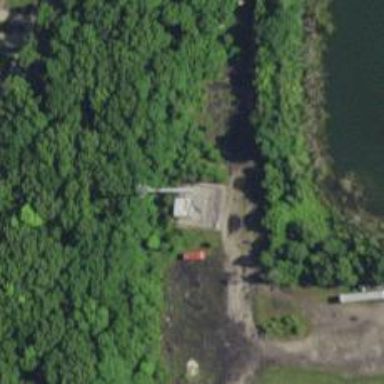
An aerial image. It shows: Mast structure.